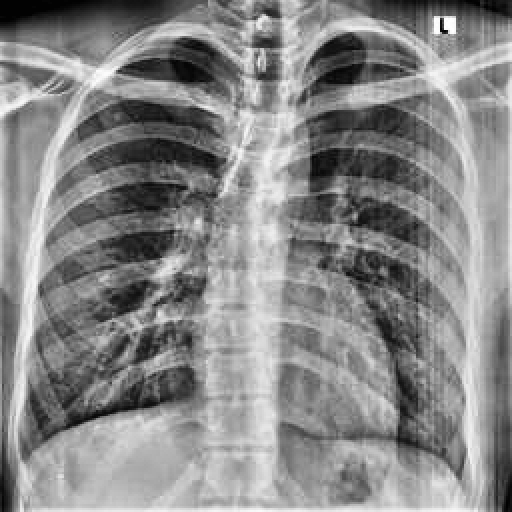
Finding: NORMAL